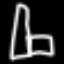
Label: chair